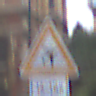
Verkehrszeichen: FlugbetriebLinks
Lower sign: ZeitangabenOhneBeschraenkungAufWochentage1
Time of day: Midday
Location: Outdoor (Urban)
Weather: Overcast
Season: NotSpecified
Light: Natural